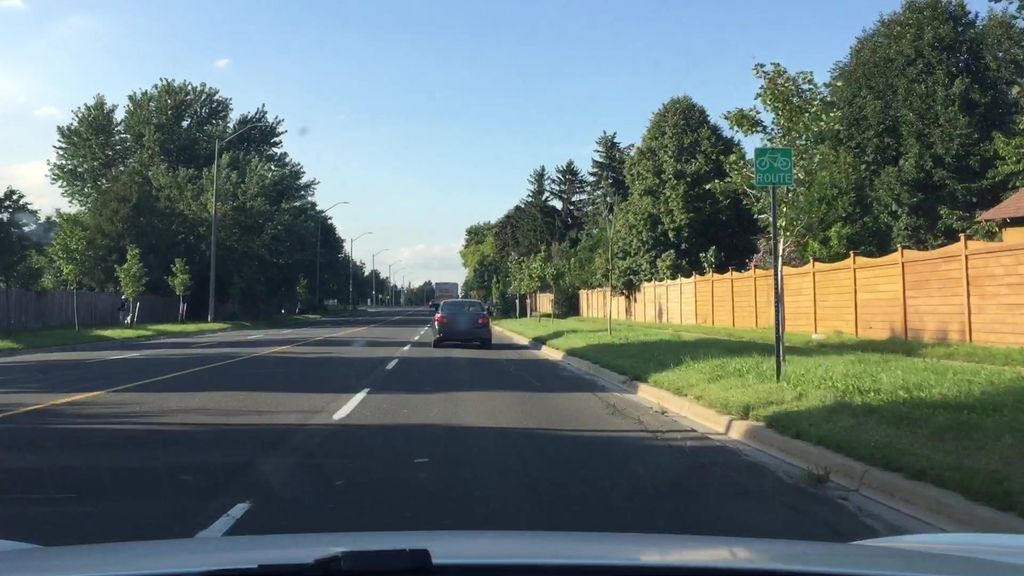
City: toronto